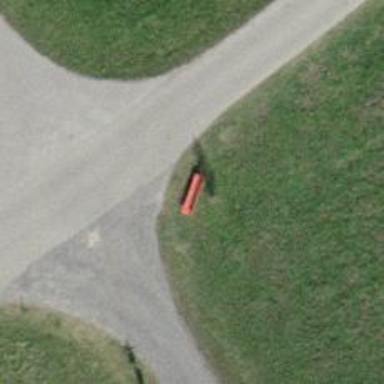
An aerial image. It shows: Bench for seating.